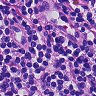
Metastatic tissue present: no